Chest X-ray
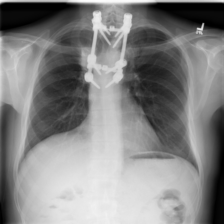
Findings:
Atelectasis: negative
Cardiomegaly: negative
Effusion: negative
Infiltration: negative
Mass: negative
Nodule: negative
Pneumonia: negative
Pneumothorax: negative
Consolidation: negative
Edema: negative
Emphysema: negative
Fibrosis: negative
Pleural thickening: negative
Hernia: negative